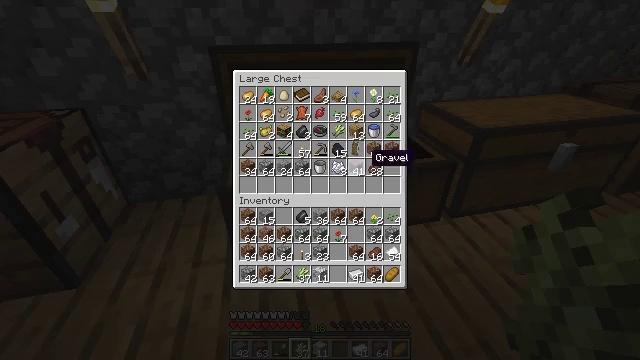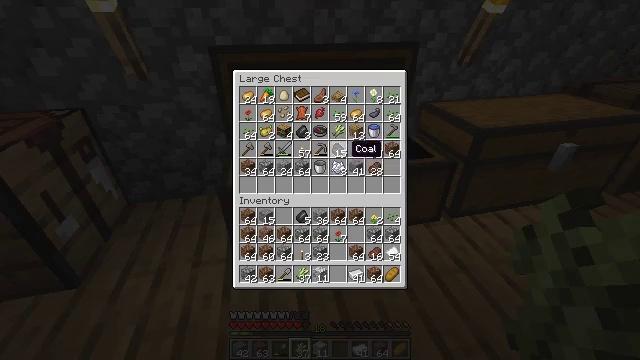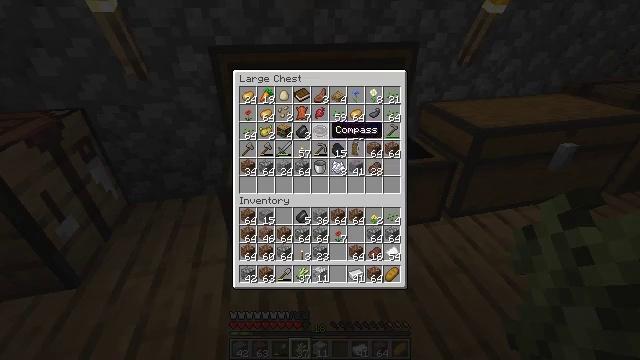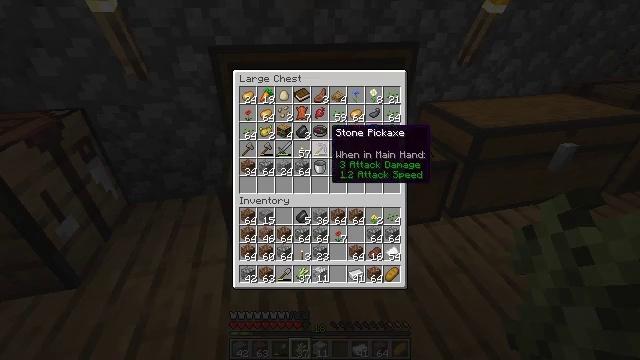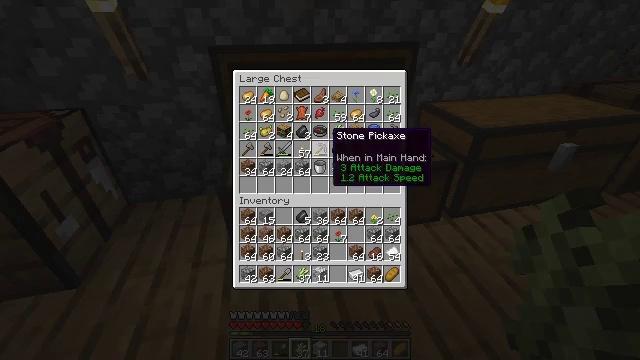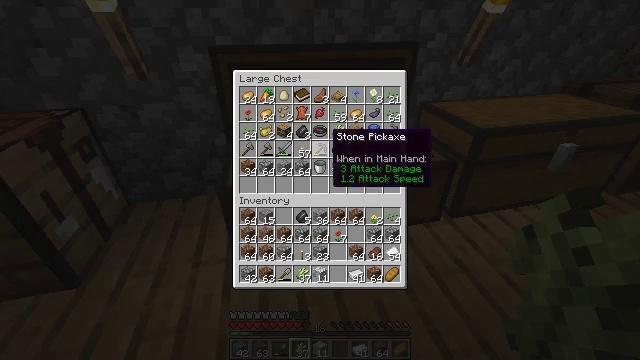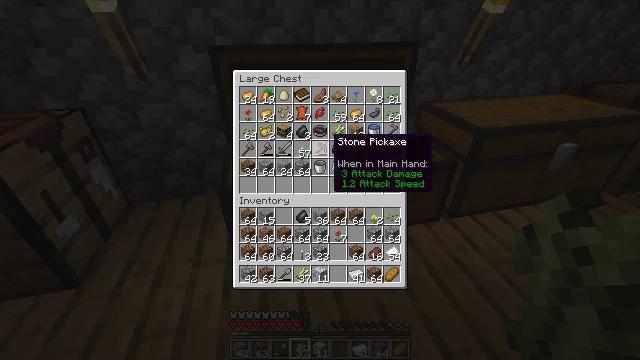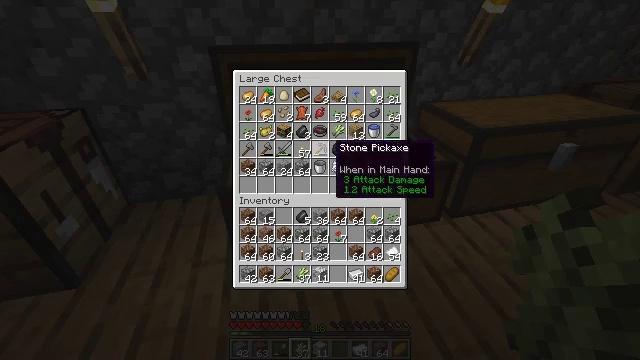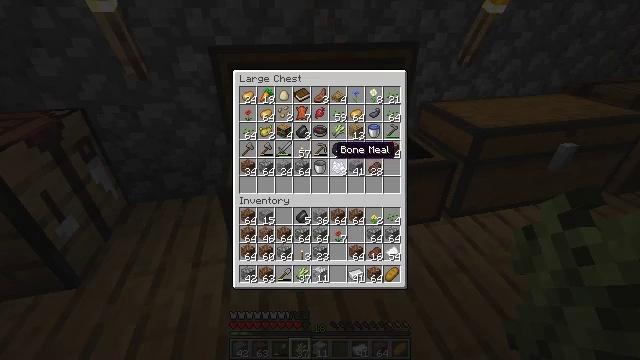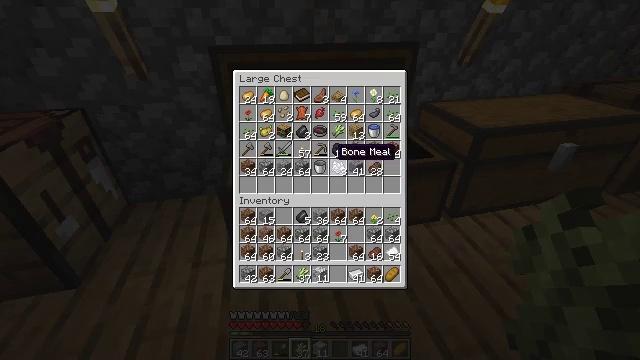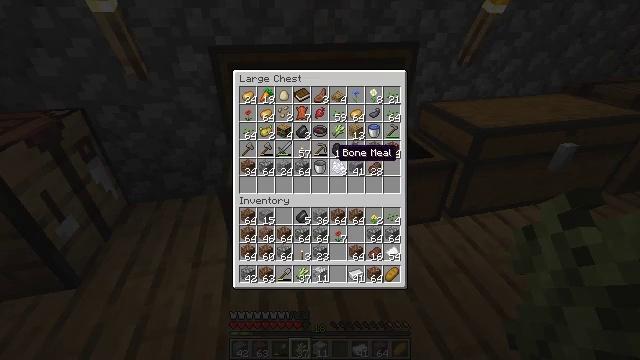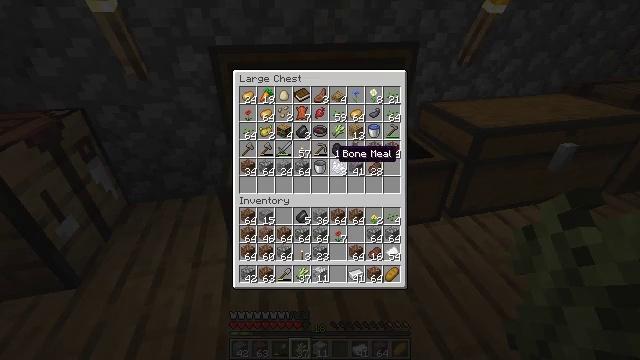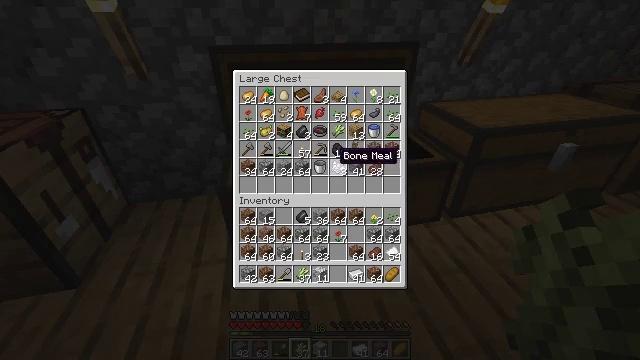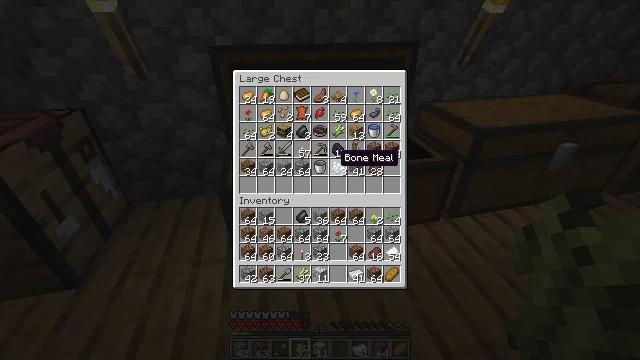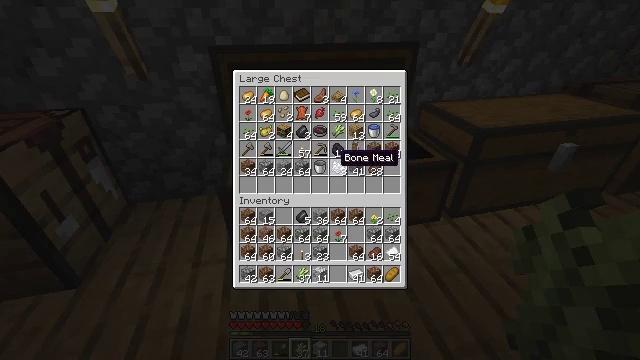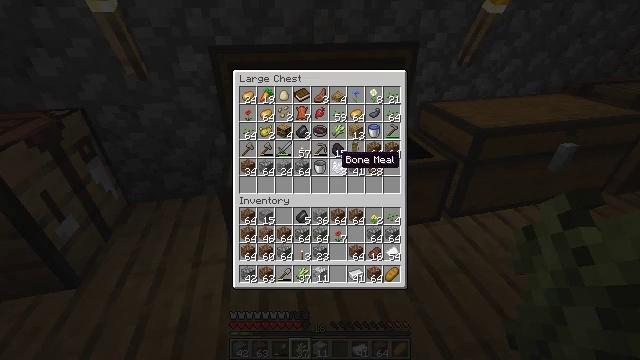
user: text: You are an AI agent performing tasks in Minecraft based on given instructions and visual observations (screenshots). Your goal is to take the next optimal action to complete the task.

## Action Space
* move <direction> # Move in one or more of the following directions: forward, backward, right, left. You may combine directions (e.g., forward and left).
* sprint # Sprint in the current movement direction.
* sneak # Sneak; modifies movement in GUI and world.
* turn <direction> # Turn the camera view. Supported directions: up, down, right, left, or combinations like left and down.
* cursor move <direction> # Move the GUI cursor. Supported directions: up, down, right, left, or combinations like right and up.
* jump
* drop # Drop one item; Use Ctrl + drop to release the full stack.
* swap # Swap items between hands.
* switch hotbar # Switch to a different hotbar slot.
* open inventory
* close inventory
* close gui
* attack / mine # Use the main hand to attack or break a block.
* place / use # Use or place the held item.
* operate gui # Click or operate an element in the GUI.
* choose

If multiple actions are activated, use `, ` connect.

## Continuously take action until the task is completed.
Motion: motion action
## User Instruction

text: Combine four blocks of granite to make polished granite.
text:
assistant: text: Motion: open gui
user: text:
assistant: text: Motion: cursor move left and up
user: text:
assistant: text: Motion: no_op
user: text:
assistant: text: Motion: no_op
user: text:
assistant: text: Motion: no_op
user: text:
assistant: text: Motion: no_op
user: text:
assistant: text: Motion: no_op
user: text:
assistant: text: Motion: no_op
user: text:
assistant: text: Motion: no_op
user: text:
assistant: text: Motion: no_op
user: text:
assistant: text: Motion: no_op
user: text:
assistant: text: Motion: no_op
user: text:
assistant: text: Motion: no_op
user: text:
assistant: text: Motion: no_op
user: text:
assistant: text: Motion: no_op
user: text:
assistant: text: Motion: no_op
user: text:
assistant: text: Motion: no_op
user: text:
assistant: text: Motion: cursor move right
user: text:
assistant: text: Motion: cursor move right
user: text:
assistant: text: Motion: no_op
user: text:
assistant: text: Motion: no_op
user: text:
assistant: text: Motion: no_op
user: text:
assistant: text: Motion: no_op
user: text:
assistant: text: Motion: no_op
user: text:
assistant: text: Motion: cursor move right
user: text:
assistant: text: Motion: turn right, close gui
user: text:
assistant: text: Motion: turn right
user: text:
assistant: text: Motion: turn right
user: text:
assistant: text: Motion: move right, turn right
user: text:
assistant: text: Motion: move right